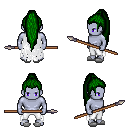
a pixel art fantasy rpg character, male body template, dark elf, purple skin, white tattered cape, white pants, green extra-long topknot hairstyle, white slippers, spear, four views (front, back, left, right), 2x2 character sprite sheet, small pixel art, hard edges, no anti-aliasing